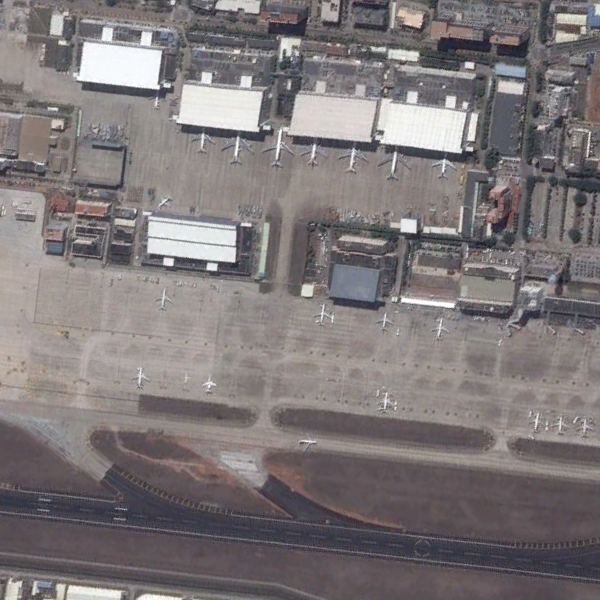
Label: Airport